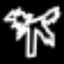
Label: palm tree